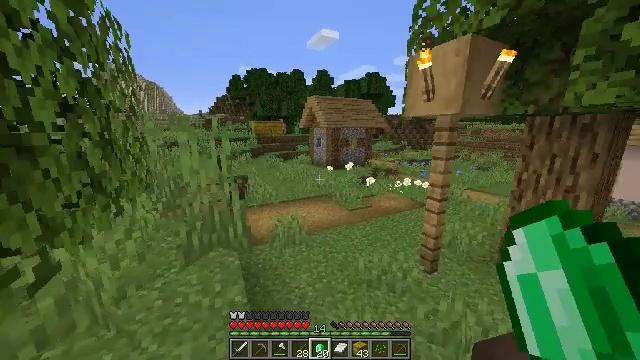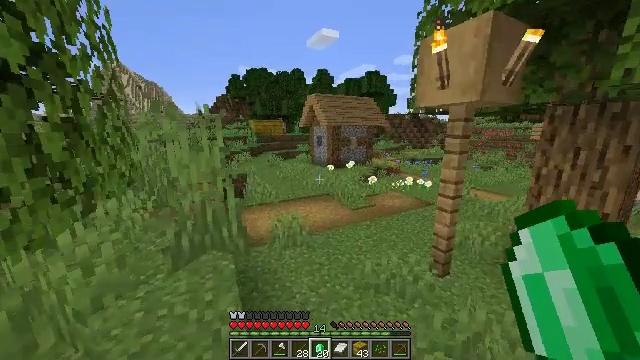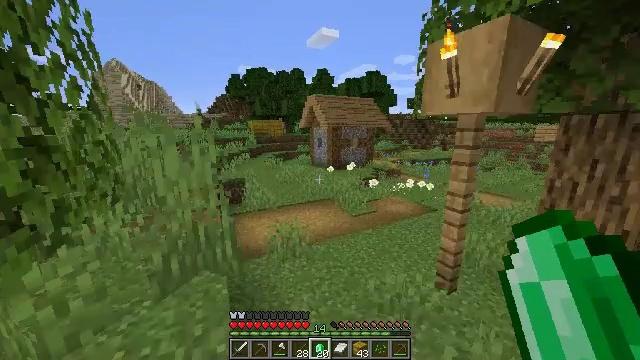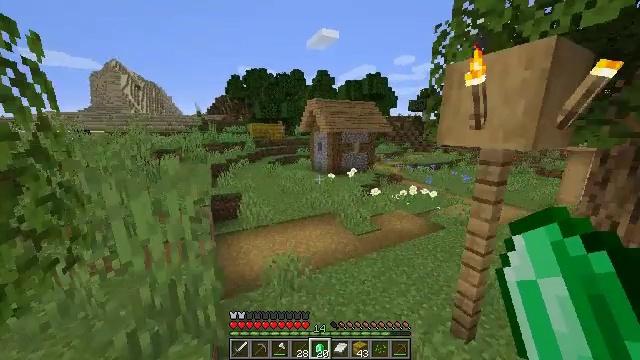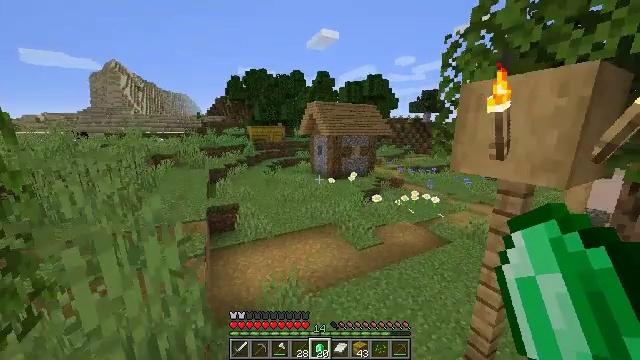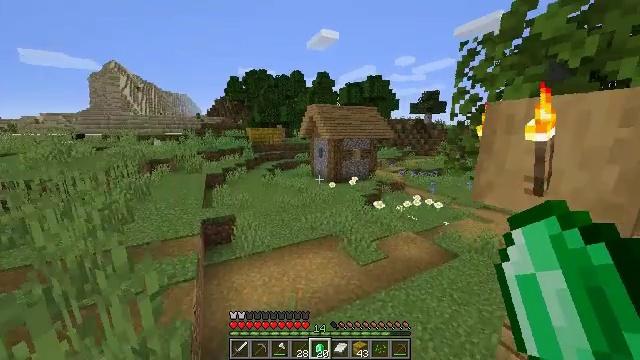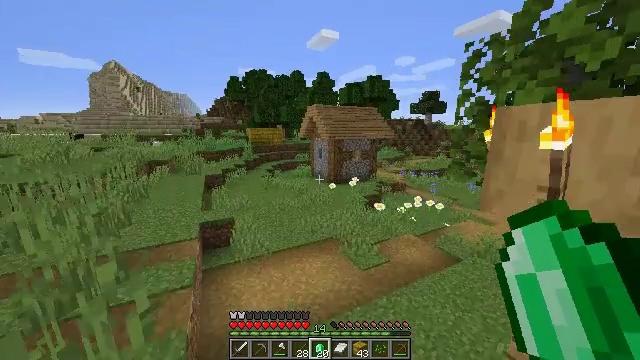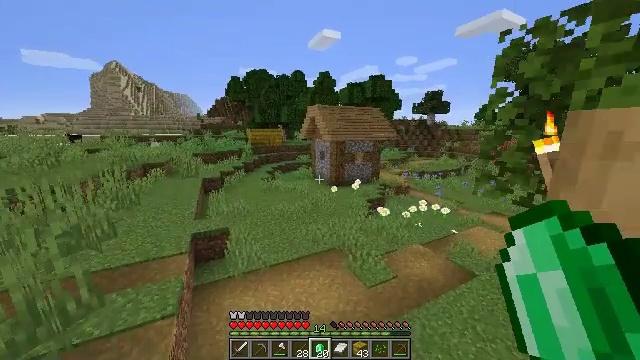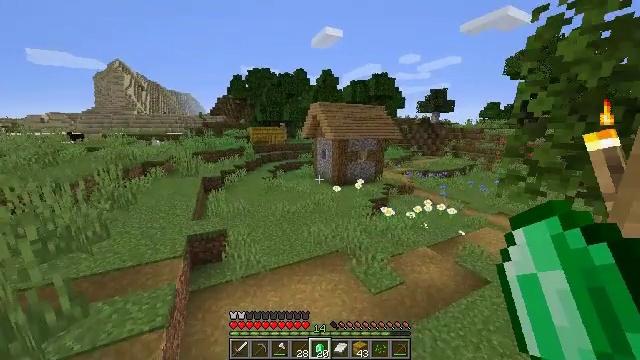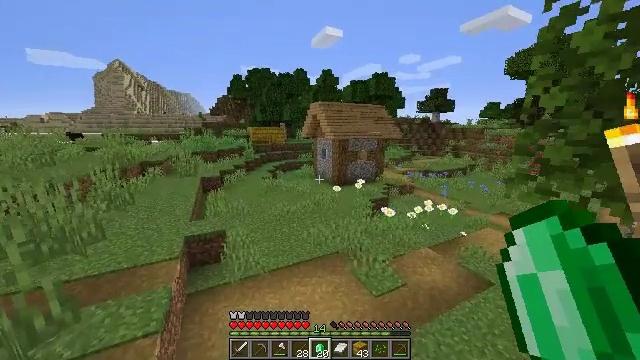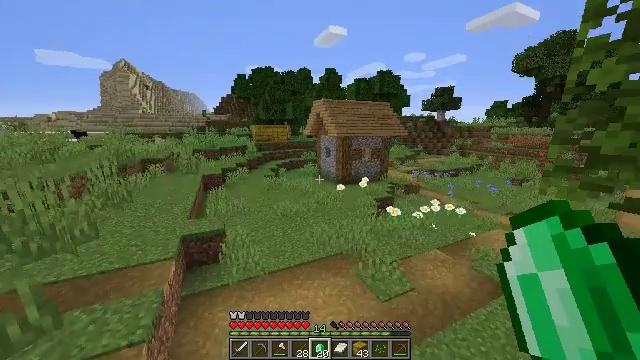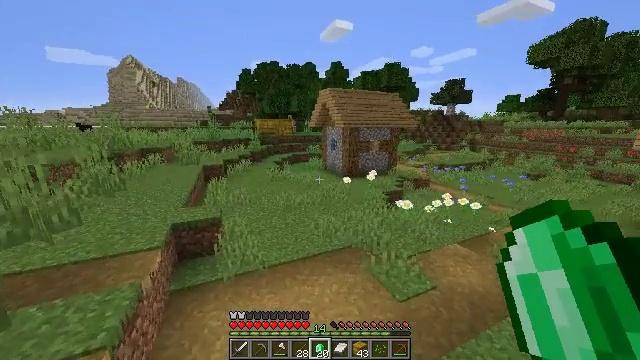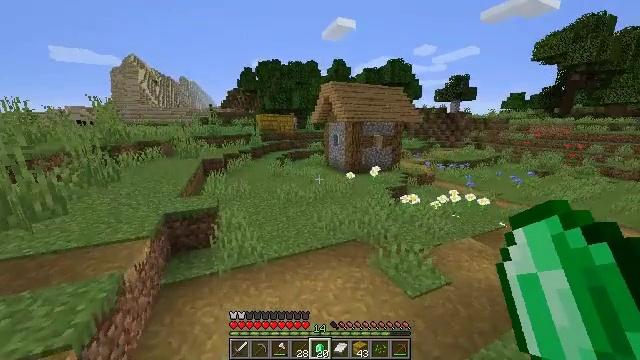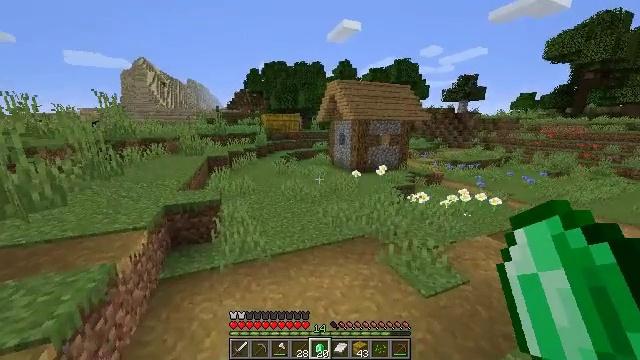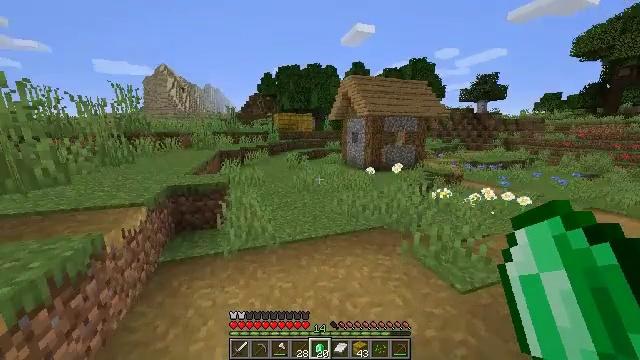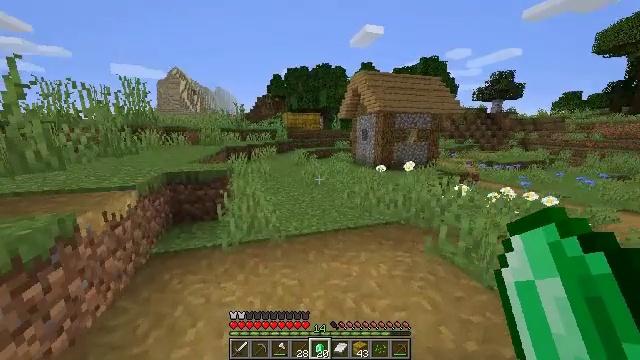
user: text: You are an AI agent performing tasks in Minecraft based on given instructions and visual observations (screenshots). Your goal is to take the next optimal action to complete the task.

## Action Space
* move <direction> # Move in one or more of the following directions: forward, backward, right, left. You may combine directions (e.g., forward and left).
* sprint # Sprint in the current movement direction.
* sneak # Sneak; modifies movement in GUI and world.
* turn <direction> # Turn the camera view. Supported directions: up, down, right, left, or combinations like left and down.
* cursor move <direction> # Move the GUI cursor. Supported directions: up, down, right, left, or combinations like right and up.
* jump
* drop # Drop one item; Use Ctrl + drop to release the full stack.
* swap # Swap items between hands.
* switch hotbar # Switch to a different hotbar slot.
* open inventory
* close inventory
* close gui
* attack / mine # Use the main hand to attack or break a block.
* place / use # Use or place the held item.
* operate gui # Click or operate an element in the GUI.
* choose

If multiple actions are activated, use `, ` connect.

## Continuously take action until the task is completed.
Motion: motion action
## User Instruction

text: Make a crossbow in the crafting table.
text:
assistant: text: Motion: move forward and move left, jump
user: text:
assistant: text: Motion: move forward, jump
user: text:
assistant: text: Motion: move forward, jump
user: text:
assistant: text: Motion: move forward, jump
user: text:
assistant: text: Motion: move forward, jump
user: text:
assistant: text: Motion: move forward, jump
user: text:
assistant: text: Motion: move forward, jump
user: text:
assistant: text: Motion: move forward, jump
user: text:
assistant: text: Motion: move forward, jump
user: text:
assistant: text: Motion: move forward and move left, jump
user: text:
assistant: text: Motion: move forward and move left, turn left, jump
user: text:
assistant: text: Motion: move forward and move left, jump
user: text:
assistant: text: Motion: move forward and move left, turn left, jump
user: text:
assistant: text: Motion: move forward and move left, turn left and up, jump
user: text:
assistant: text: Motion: move forward, turn left, jump
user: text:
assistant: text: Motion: move forward, turn left and up, jump
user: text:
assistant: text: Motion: move forward, turn left, jump
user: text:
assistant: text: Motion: move forward, turn left, jump
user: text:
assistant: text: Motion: move forward, jump
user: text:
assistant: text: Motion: move forward, jump
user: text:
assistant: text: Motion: move forward, jump
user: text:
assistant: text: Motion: move forward, jump
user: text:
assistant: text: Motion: move forward, jump
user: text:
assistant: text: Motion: move forward, jump
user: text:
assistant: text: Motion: move forward, jump
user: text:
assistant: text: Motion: move forward, jump
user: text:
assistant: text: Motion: move forward, jump
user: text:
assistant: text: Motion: move forward, jump
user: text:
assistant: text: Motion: move forward, jump
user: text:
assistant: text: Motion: move forward, jump